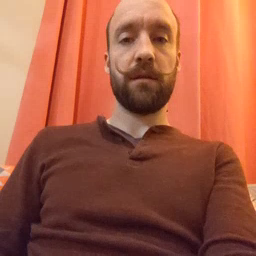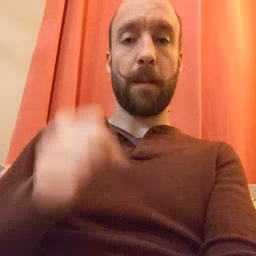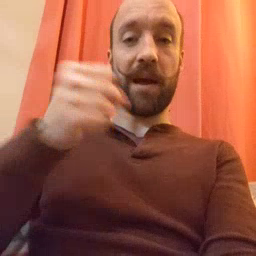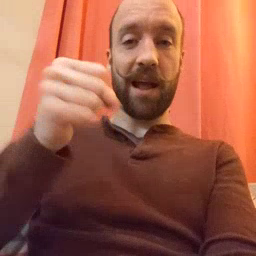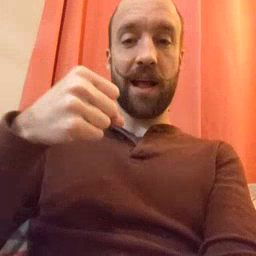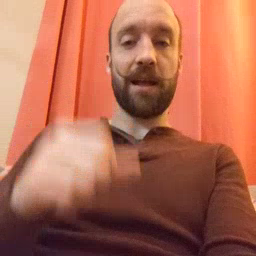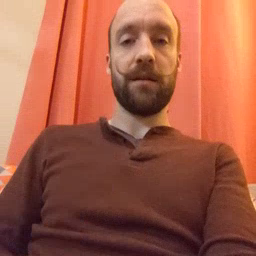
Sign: make